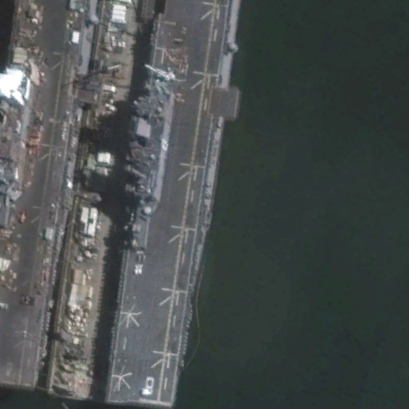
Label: assault